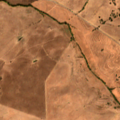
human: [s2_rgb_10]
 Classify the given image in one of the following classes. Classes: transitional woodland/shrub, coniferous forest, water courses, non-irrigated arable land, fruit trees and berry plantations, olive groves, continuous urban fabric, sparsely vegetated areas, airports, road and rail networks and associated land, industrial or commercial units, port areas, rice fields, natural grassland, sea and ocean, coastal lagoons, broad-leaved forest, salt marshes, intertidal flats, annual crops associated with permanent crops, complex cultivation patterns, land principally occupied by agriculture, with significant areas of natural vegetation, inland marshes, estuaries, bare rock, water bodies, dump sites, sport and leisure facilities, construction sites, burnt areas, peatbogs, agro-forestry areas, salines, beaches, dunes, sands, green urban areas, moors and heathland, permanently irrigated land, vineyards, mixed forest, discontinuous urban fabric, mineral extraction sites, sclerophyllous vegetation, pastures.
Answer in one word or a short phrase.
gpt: non-irrigated arable land, pastures, agro-forestry areas, water bodies